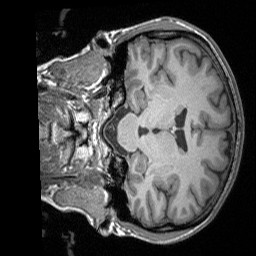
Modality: T1w
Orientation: coronal
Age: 23
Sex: female
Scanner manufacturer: siemens
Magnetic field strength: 3 T
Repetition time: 1.9 s
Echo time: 0.00252 s